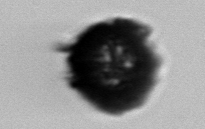
Label: Gonyaulax